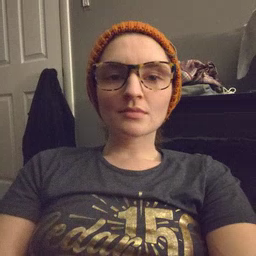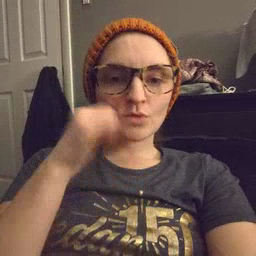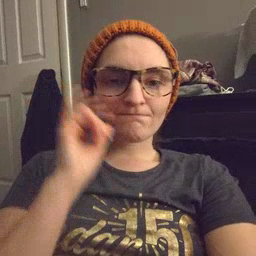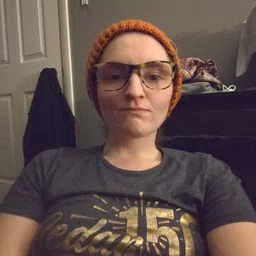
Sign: yesterday